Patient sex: F
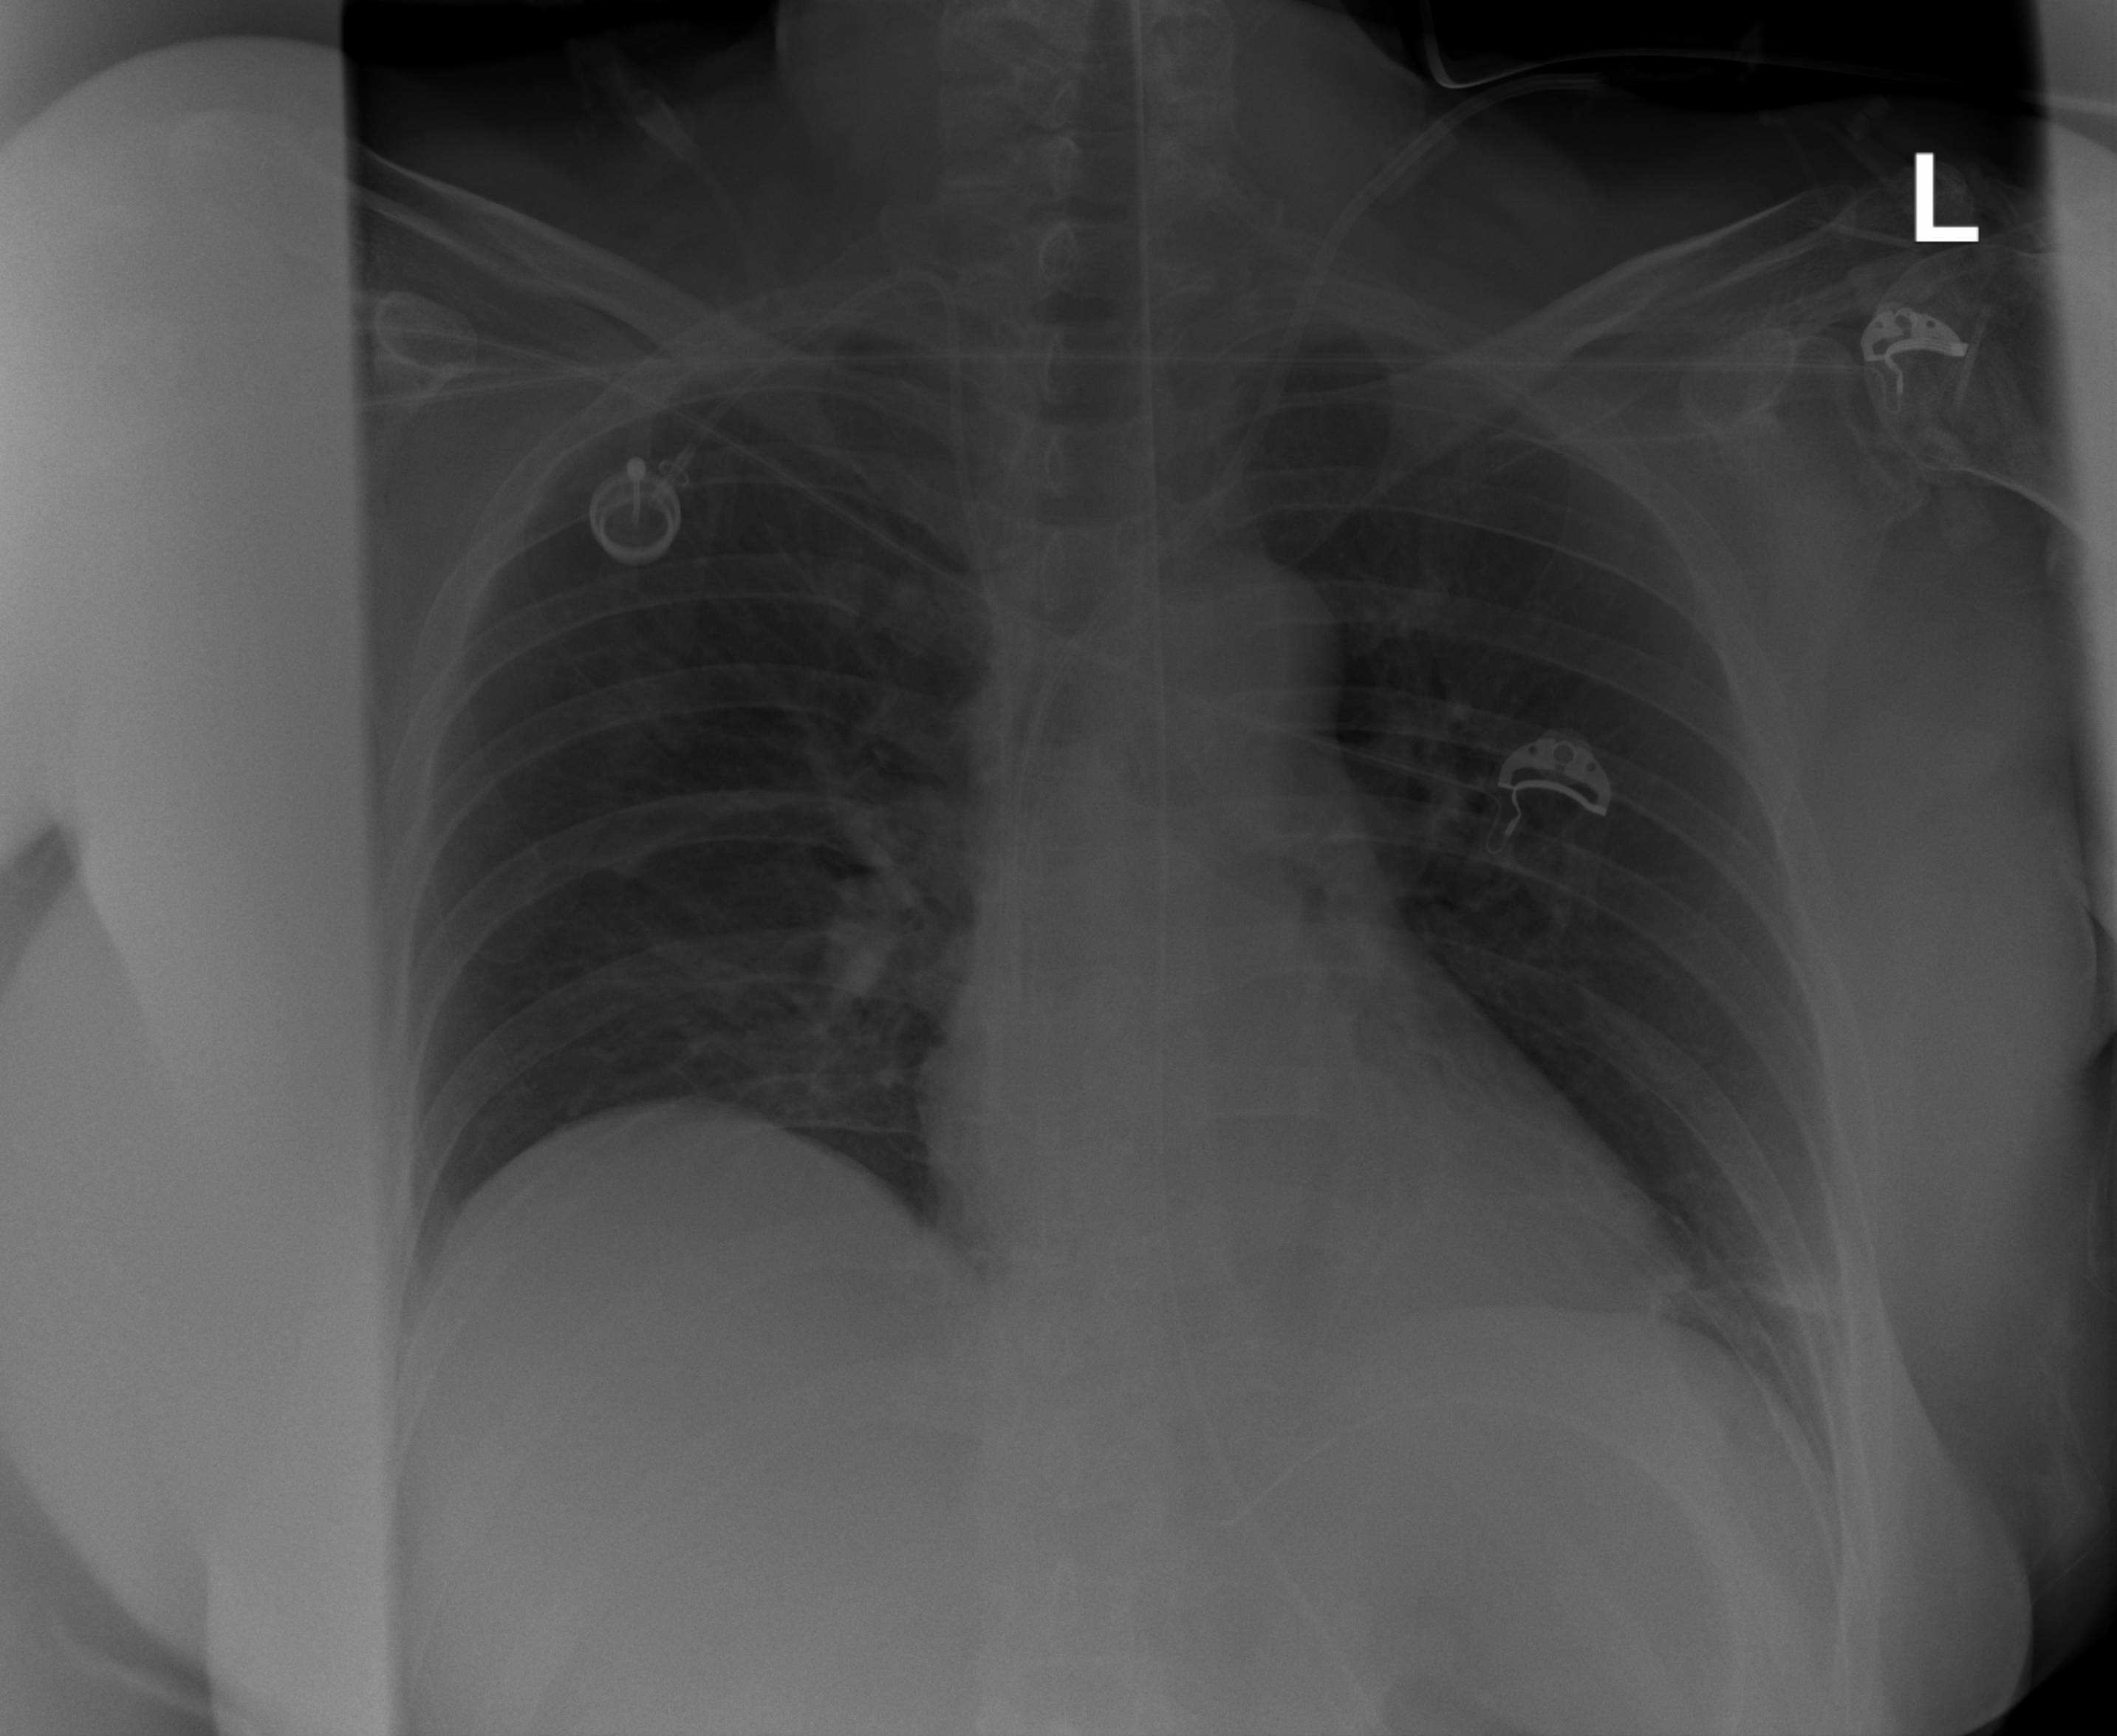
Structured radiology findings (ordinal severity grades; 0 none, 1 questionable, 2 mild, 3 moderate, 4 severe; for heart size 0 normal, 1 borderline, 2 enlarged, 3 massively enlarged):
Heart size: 0
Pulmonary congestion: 0
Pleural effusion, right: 0
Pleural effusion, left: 0
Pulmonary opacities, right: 0
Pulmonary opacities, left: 0
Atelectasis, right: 0
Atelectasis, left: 2